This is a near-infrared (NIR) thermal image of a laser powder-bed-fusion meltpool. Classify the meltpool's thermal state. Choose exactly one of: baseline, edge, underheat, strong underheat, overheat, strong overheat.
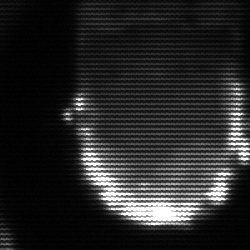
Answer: baseline